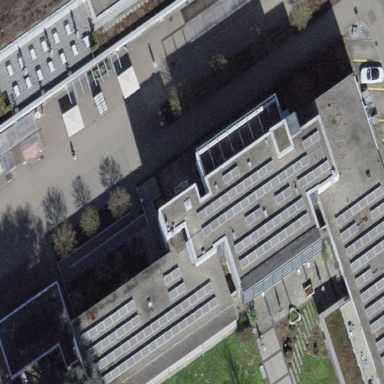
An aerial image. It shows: Building with flat roof.